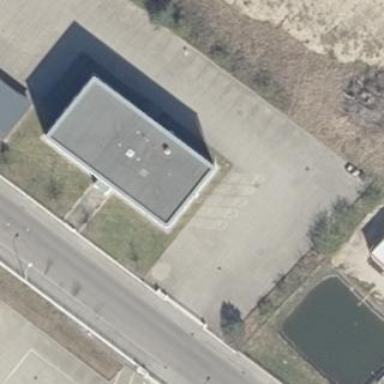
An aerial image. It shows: Parking area with parking spaces.